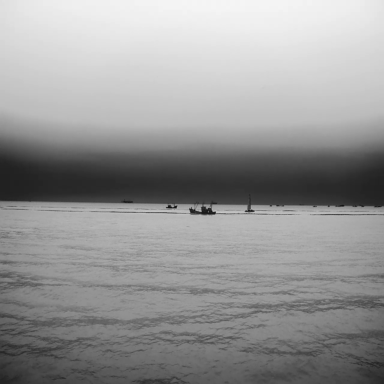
There are two bulk_carriers in the infrared image.